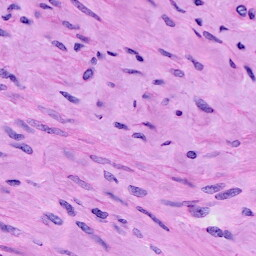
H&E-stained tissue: Cervix